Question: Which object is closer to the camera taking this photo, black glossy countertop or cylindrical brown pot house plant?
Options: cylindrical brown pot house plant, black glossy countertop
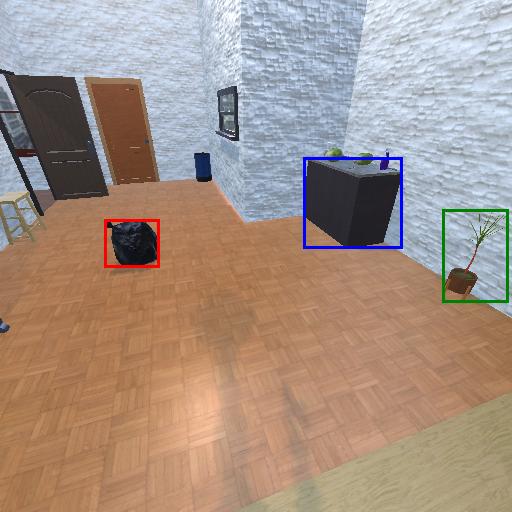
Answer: cylindrical brown pot house plant